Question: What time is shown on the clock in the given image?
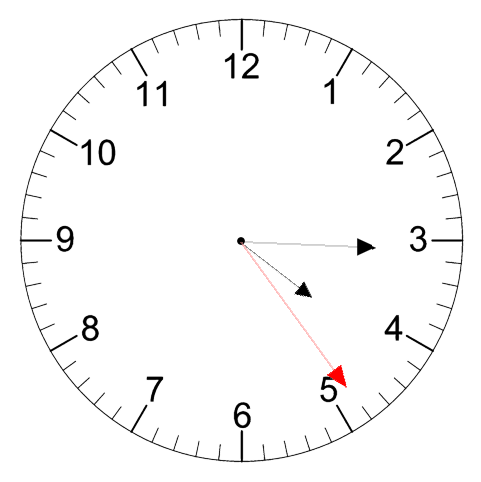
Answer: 04:15:24